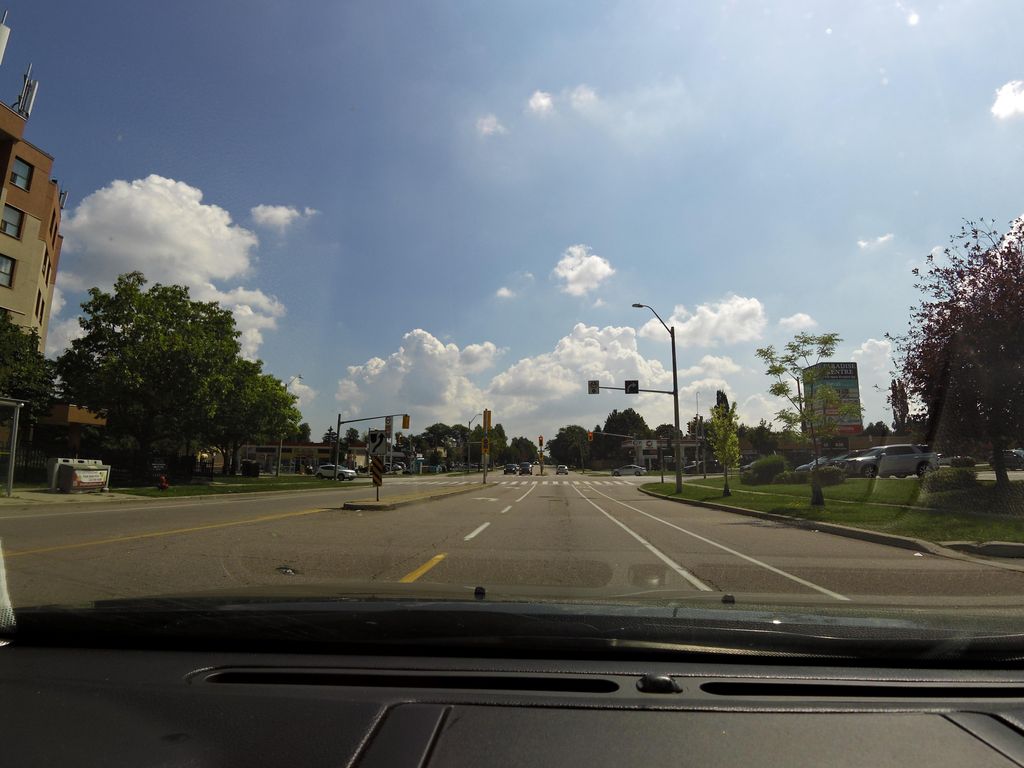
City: hamilton